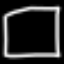
Label: square